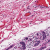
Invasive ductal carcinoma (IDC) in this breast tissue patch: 0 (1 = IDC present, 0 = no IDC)